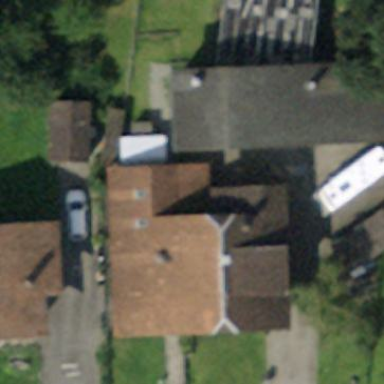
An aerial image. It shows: Residential building.